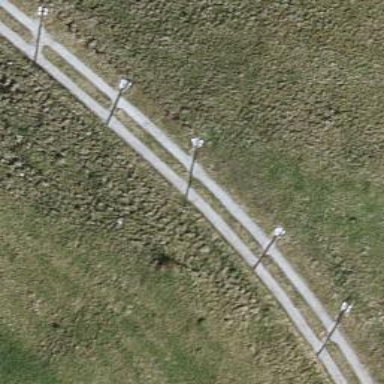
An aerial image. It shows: Track with grade 3 surface.